Question: I was trying to use iCarousel for one my solutions, I need to achieve something like the image below
It should be exactly the way
'iCarouselOptionFadeMin' 'iCarouselOptionFadeMax' 'iCarouselOptionFadeRange' 'iCarouselOptionFadeMinAlpha' works using
'''
- (CGFloat)carousel:(iCarousel *)carousel valueForOption:(iCarouselOption)option withDefault:(CGFloat)value
'''
I tried to create a function exactly like
'''
- (CGFloat)alphaForItemWithOffset:(CGFloat)offset
'''
I discovered that it cane be done using 'offset' values, but things are not working me, can any one can help me achieving this?
Thanks.
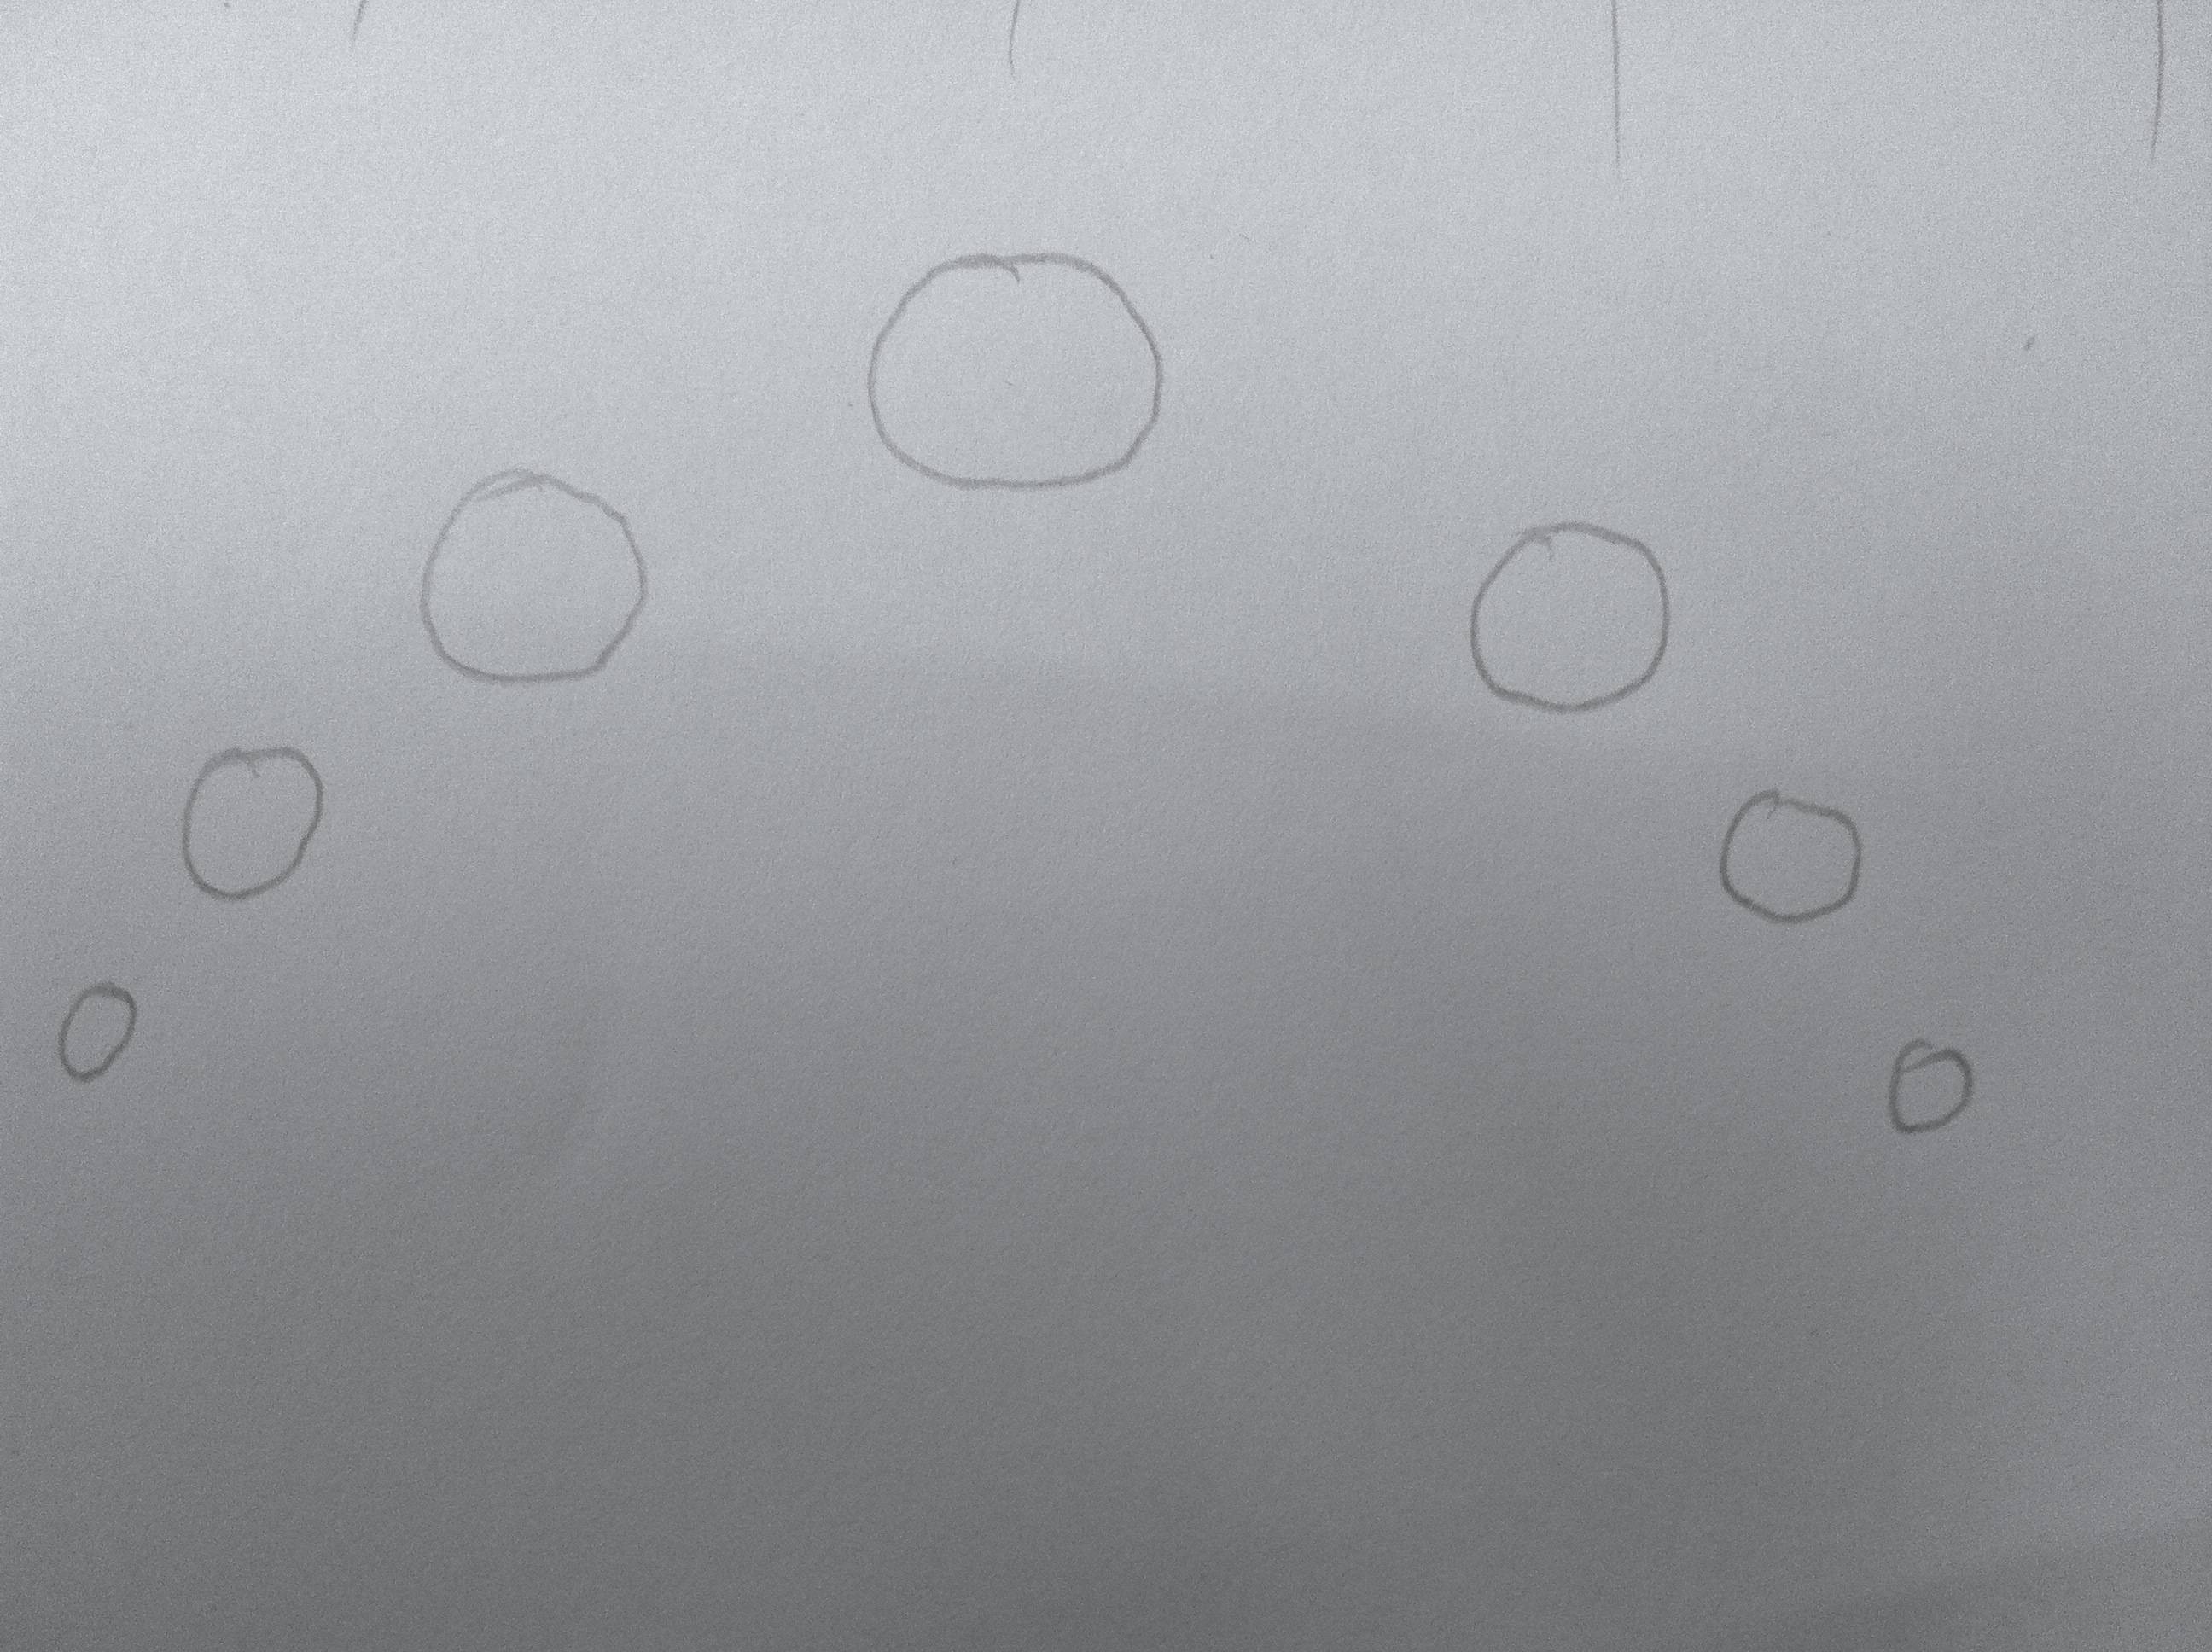
Answer: You can do this via the 'iCarousel''s 'iCarouselTypeCustom' type in the delegate method
'''
- (CATransform3D)carousel:(iCarousel *)carousel itemTransformForOffset:(CGFloat)offset baseTransform:(CATransform3D)transform
'''
Just set the type of the carousel (e.g. in 'viewDidLoad' of the carousel's view controller):
'''
self.carousel.type = iCarouselTypeCustom;
'''
And calculate the transform as you like. I've laid the objects on a hyperbola, and shrink them in addition a bit as they move away from the center. That quite resembles your image, I think:
'''
- (CATransform3D)carousel:(iCarousel *)carousel itemTransformForOffset:(CGFloat)offset baseTransform:(CATransform3D)transform
{
const CGFloat offsetFactor = [self carousel:carousel valueForOption:iCarouselOptionSpacing withDefault:1.0f]*carousel.itemWidth;
//The larger these values, as the items move away from the center ...
//... the faster they move to the back
const CGFloat zFactor = 150.0f;
//... the faster they move to the bottom of the screen
const CGFloat normalFactor = 50.0f;
//... the faster they shrink
const CGFloat shrinkFactor = 3.0f;
//hyperbola
CGFloat f = sqrtf(offset*offset+1)-1;
transform = CATransform3DTranslate(transform, offset*offsetFactor, f*normalFactor, f*(-zFactor));
transform = CATransform3DScale(transform, 1/(f/shrinkFactor+1.0f), 1/(f/shrinkFactor+1.0f), 1.0);
return transform;
}
'''
and the result:

you can adjust the float constants to your liking.
For moving items around a circle while scaling them just use goniometric functions for translation, then rotate and scale:
'''
- (CGFloat)carousel:(iCarousel *)carousel valueForOption:(iCarouselOption)option withDefault:(CGFloat)value
{
if (option == iCarouselOptionSpacing)
{
return value * 2.0f;
}
if(option == iCarouselOptionVisibleItems)
{
return 11;
}
if(option == iCarouselOptionWrap) return YES;
return value;
}
- (CATransform3D)carousel:(iCarousel *)carousel itemTransformForOffset:(CGFloat)offset baseTransform:(CATransform3D)transform
{
const CGFloat radius = [self carousel:carousel valueForOption:iCarouselOptionRadius withDefault:200.0];
const CGFloat offsetFactor = [self carousel:carousel valueForOption:iCarouselOptionSpacing withDefault:1.0f]*carousel.itemWidth;
const CGFloat angle = offset*offsetFactor/radius;
//... the faster they shrink
const CGFloat shrinkFactor = 2.0f;
//hyperbola (now only for shrinking purposes)
CGFloat f = sqrtf(offset*offset+1)-1;
transform = CATransform3DTranslate(transform, radius*sinf(angle), radius*(1-cosf(angle)), 0.0);
transform = CATransform3DRotate(transform, angle, 0, 0, 1);
transform = CATransform3DScale(transform, 1/(f*shrinkFactor+1.0f), 1/(f*shrinkFactor+1.0f), 1.0);
return transform;
}
'''
and again, the result:

you can adjust the spacing and the radius in the 'carousel:valueForOption:withDefault:' method.
Enjoy! :)